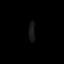
Tissue: prostate
Cell type: Fibroblasts
Senescence score: 0.7731
Nuclear area (px): 114
Mean DAPI intensity: 25.281